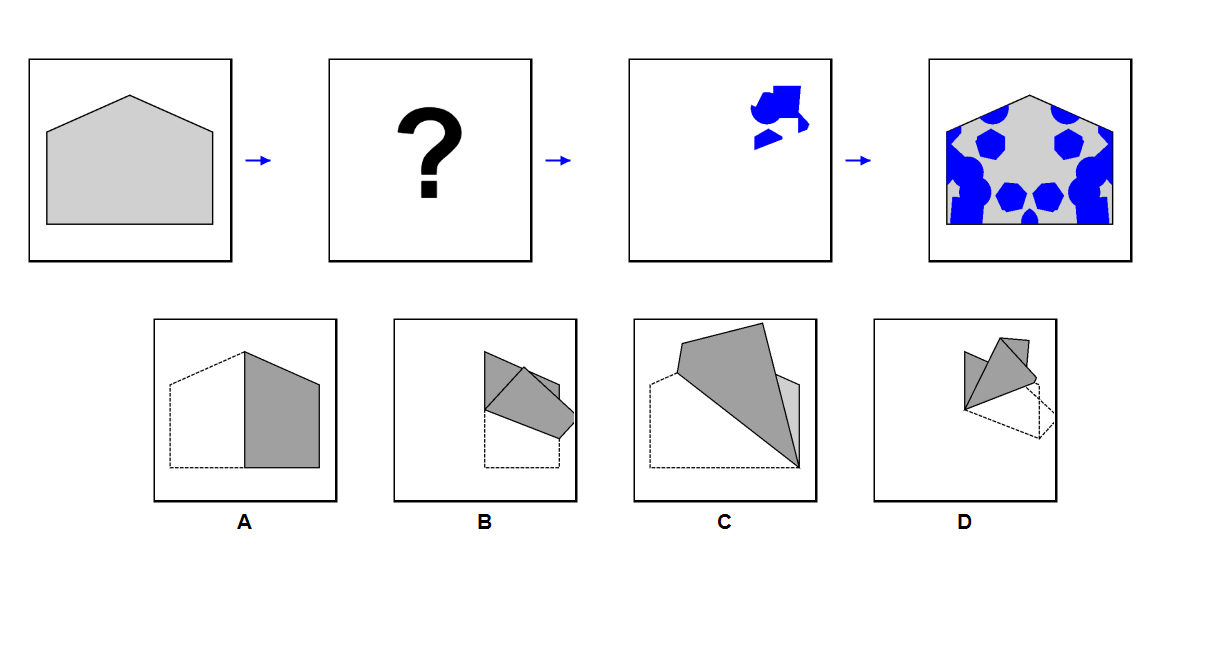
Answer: C